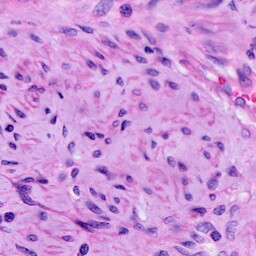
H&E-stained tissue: Cervix